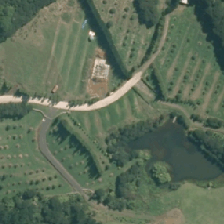
Land cover: high_producing_grassland